Aerial crown-view tile of a tropical tree (Barro Colorado Island, Panama), acquired 20241112:
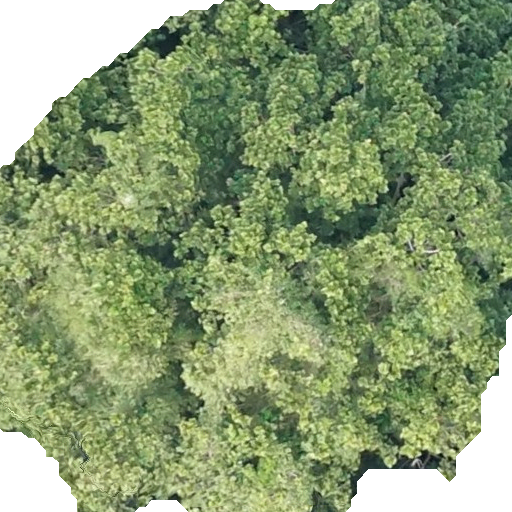
Species: Anacardium excelsum
GBIF accepted scientific name: Anacardium excelsum
Crown area: 396.319 m²